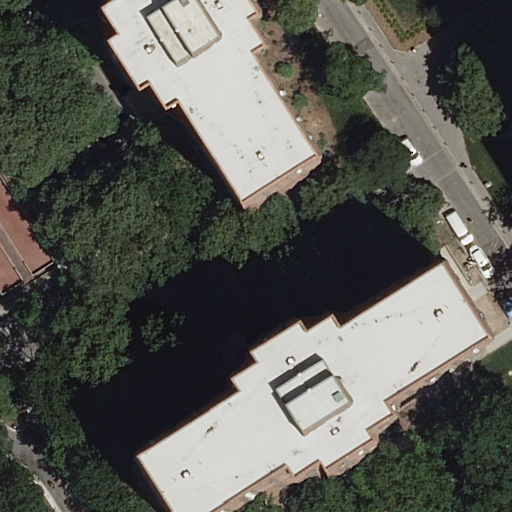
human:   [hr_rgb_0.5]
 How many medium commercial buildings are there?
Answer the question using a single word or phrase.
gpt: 0

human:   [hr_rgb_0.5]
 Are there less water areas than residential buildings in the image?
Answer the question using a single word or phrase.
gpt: yes

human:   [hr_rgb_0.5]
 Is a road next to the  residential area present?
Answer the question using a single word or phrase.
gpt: yes

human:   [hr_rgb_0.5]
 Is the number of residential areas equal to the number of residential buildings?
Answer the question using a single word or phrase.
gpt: no

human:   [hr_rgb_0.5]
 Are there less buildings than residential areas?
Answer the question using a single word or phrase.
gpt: no

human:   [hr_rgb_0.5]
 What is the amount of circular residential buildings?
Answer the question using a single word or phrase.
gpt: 0

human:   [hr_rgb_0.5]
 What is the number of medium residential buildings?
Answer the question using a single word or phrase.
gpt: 0

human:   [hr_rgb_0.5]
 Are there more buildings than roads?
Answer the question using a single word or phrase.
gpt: no

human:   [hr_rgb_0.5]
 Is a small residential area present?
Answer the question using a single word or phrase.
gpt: no

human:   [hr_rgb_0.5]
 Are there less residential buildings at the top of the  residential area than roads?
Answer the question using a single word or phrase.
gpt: yes

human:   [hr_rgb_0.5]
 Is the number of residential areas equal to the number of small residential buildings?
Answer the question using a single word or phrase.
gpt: yes

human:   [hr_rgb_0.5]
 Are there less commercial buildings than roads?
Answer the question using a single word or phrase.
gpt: yes

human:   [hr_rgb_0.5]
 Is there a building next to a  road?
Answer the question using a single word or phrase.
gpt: yes

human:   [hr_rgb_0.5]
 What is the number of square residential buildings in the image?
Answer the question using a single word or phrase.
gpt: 0

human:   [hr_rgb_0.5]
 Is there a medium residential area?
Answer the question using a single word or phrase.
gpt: no

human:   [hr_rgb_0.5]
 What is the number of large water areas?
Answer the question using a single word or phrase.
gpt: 0

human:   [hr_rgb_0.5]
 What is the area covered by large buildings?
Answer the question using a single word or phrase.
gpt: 646m2

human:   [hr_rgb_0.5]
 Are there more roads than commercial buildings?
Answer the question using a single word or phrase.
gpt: yes

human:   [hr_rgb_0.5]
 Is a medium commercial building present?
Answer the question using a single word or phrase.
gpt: no

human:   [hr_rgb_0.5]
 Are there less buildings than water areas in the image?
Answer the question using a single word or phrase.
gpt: no

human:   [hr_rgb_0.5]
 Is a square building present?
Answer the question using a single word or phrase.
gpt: no

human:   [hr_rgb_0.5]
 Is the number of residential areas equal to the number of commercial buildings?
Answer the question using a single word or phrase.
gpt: no

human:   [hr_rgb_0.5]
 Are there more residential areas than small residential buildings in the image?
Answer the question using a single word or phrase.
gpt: no

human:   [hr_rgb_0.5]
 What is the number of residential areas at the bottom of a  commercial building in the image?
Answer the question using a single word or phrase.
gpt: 0

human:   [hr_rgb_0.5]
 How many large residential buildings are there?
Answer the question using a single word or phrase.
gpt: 1

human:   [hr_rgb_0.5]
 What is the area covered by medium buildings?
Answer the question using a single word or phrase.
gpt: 0m2

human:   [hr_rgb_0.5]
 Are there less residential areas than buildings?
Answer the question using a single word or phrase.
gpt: yes

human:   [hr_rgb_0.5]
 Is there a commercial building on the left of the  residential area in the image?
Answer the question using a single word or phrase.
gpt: no

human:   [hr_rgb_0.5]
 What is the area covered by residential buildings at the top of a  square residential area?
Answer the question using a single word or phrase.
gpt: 0m2

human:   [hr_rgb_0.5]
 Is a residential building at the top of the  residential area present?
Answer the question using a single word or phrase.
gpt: yes

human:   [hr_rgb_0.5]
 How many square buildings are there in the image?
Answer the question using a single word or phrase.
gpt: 0

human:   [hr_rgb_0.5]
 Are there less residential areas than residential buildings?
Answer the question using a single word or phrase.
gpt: yes

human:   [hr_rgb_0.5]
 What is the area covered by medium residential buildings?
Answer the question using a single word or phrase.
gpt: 0m2

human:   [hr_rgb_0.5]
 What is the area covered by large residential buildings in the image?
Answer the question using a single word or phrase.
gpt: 646m2

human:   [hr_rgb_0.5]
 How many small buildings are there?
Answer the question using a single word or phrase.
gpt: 1

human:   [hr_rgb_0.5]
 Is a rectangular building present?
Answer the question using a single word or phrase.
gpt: yes